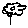
Label: flower